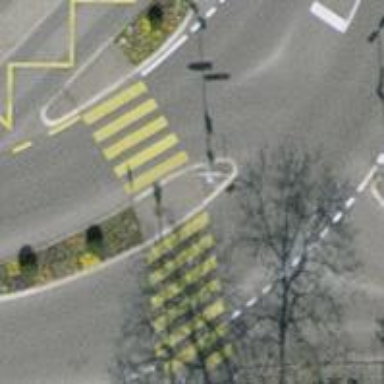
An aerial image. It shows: Marked road crossing with pedestrian island.